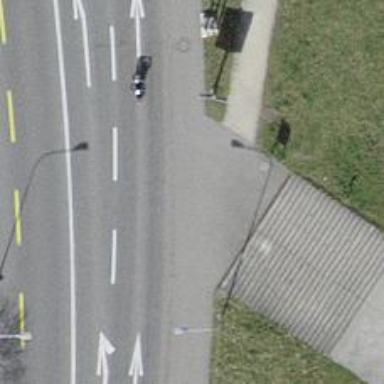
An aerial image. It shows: Sidewalk along the footway.